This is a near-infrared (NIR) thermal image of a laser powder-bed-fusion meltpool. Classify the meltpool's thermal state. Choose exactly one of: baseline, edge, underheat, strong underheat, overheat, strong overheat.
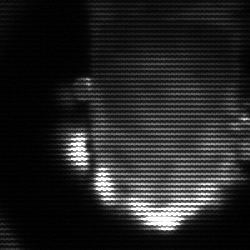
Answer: baseline